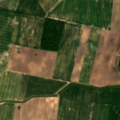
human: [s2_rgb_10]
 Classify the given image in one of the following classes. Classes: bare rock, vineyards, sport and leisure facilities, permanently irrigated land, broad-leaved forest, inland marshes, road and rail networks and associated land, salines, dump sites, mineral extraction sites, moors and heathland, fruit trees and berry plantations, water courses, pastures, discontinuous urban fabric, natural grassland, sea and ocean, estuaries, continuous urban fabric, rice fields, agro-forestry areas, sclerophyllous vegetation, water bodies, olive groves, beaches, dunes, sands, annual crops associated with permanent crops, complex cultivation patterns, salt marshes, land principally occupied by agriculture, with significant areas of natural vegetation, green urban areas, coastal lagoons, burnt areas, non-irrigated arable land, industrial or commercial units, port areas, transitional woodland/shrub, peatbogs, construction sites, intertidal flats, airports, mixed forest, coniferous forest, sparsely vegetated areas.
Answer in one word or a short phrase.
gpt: non-irrigated arable land, complex cultivation patterns